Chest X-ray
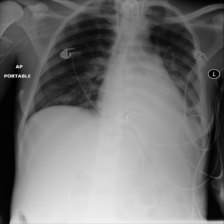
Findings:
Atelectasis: negative
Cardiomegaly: negative
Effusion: negative
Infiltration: negative
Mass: negative
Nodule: negative
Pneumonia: negative
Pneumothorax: negative
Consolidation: positive
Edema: negative
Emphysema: negative
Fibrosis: negative
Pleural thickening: negative
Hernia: negative